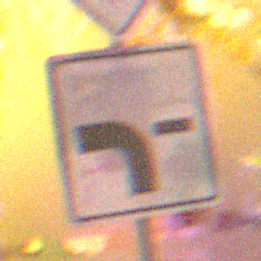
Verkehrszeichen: VerlaufVorfahrtsstrasse6
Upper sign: Vorfahrtsstrasse
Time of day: Night
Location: Outdoor (Nature)
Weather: Clear
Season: NotSpecified
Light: Natural